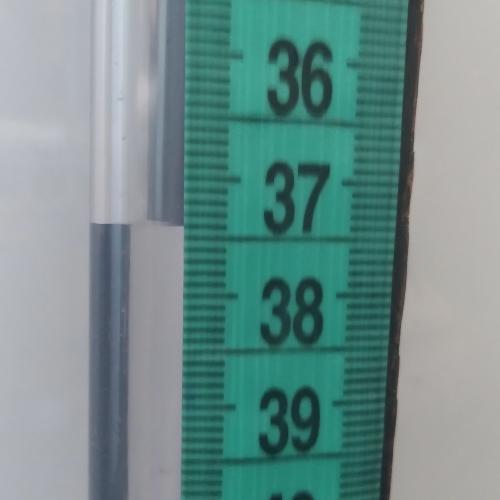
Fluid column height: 37.4 cm